Question: '''
[{"tag":35,"value":"W","children":[
{"tag":55,"value":"GOOG","children":null},
{"tag":262,"value":"ghost332002m0","children":null},
{"tag":268,"value":"1","children":[
{"tag":269,"value":"B","children":null},
{"tag":271,"value":"0","children":null},
{"tag":336,"value":"3","children":null}
]}
]},
{"tag":35,"value":"W","children":[
{"tag":55,"value":"GOOG","children":null},
{"tag":262,"value":"ghost332002m0","children":null},
{"tag":268,"value":"0","children":null}
]}
]
'''
There's the JSON, it's FIX Market Data and you have these nested groups, so this is my representation of these FIX messages in JSON. Anyway, I send it to my web client and need to flatten it back out in the display.
'''
$.getJSON('/receive', function(data, returnValue) {
$.each(data, function(index,value) {
$('#output').append('<p>');
appendStuff(value);
$('#output').append('</p>');
});
function appendStuff(children) {
debug_var.push(children);
$.each(children, function(child) {
$('#output').append(child.tag+'='+child.value+' ');
if (child.children != null) {
appendStuff(child.children);
}
})
}
'''
I'm trying to use recursion to spin through this data and print everything out. What I get is:
'''
undefined=undefined undefined=undefined undefined=undefined
'''
What am I doing wrong?
Oh, the data is all there in debug_var...

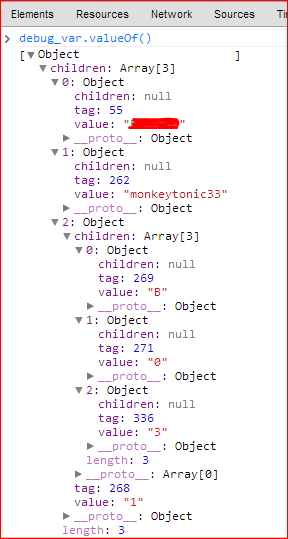
Answer: You probably want something closer to
'''
$.getJSON('/receive', function (data) {
$.each(data, function(index,value) {
$('#output').append('<p>');
appendStuff(value.children || []);
$('#output').append('</p>');
});
function appendStuff(children) {
$.each(children, function(i, child) {
$('#output').append(child.tag+'='+child.value+' ');
if (child.children != null) {
appendStuff(child.children);
}
});
}
});
'''